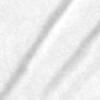
Label: change